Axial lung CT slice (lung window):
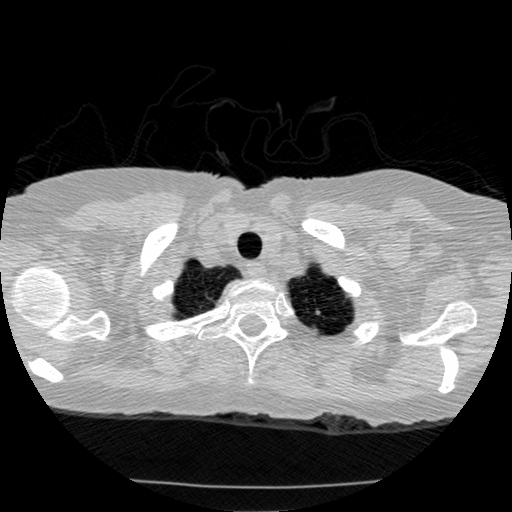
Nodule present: yes
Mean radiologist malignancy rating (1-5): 2.5